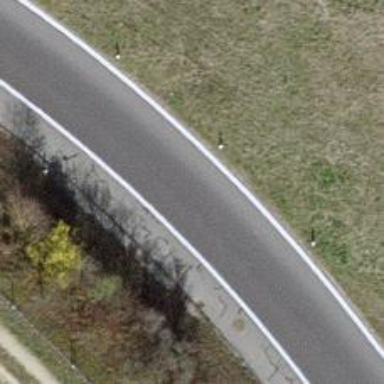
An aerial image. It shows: Trunk link highway.